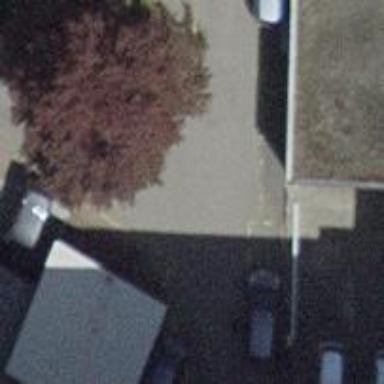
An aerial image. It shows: Group of garages.